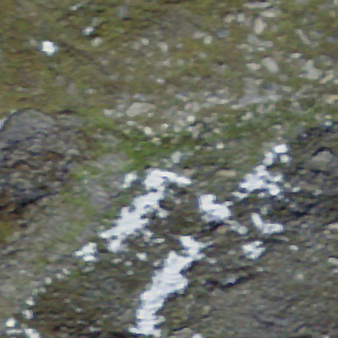
Label: other